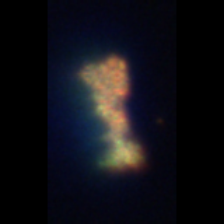
Taxon: Unknown_detritus
Group: Unknown